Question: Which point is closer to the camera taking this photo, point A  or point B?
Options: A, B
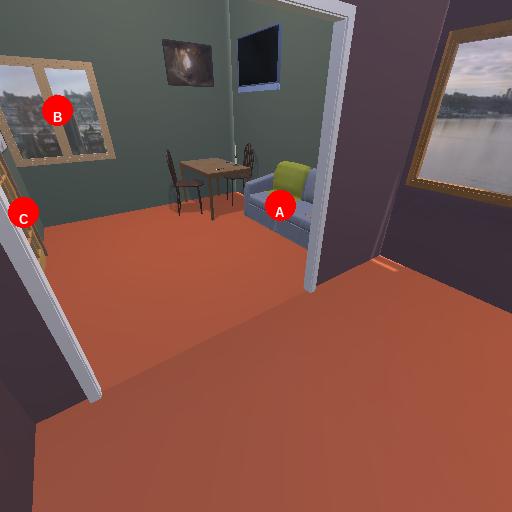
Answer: A